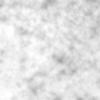
Label: no_change